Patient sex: M
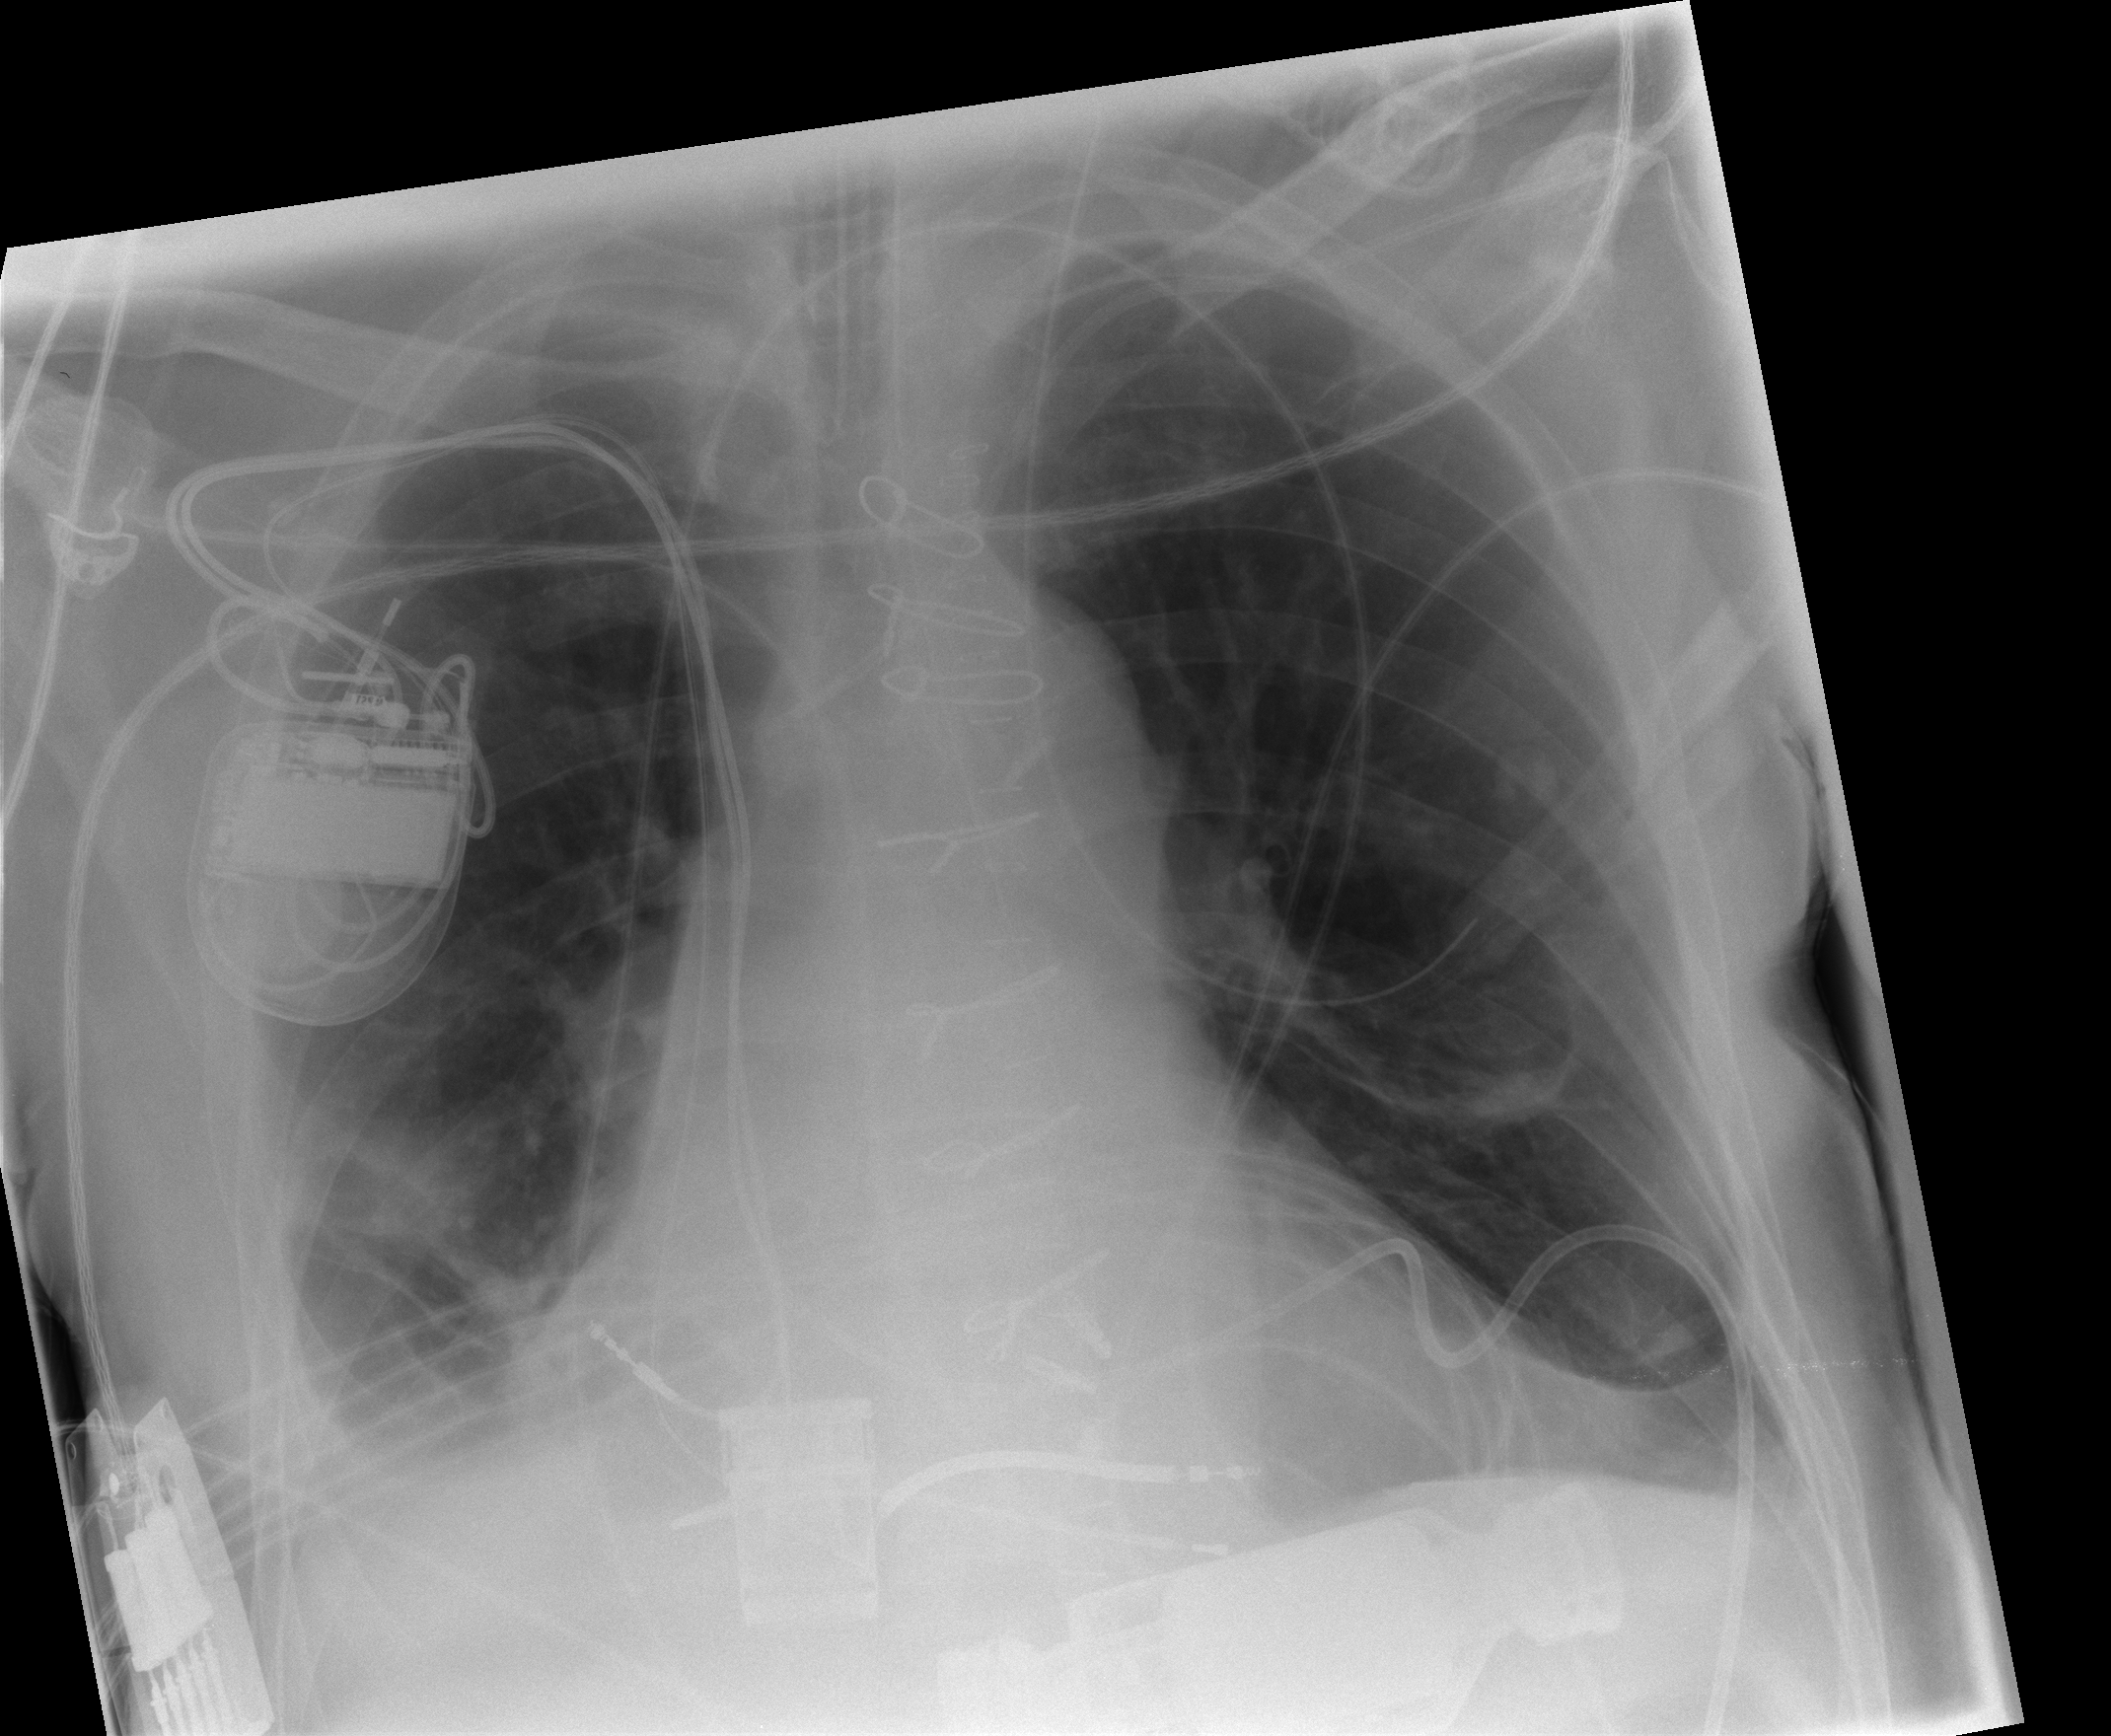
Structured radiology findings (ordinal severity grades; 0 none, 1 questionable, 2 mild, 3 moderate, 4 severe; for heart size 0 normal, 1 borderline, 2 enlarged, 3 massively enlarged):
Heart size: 2
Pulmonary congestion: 0
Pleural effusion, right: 2
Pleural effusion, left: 1
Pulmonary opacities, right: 0
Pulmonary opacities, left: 0
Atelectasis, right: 2
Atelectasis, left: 2